Question: I have a set of tables (ConditionTemplate and KeyWord) that have a many to many relationship. In code I am trying to add a Keyword to a specific ConditionTemplate record. Unfortunately, when I think I'm adding a Keyword to a specific condition I'm getting an error as if it's adding a new Keyword without being associated to a condition.
An Image of my Model:

My Code:
Global Variables Creation:
'''
EnterpriseEntities EE;
ConditionTemplate myConditionTemplate;
'''
Load Global Variables:
'''
EE = new EnterpriseEntities();
EE.Database.Connection.ConnectionString = Myapp.EnterpriseEntityConnectionString;
myConditionTemplate = EE.ConditionTemplates.Where(c => c.TemplateCode == "17D").FirstOrDefault();
'''
The above code loads a single Condition with Many Keywords.
Available Keywords are in a listbox and the user pushed a button to select a keyword(s) to move to the condition. This is the code that handles that.
'''
foreach (KeyWord SelectedKeyWord in ListBoxAvailableKeyWords.SelectedItems)
{
KeyWord NewKeyWord = new KeyWord
{
KeyWordID = SelectedKeyWord.KeyWordID,
ID = SelectedKeyWord.ID,
Word = SelectedKeyWord.Word
};
myConditionTemplate.KeyWords.Add(NewKeyWord);
}
'''
Then the user pushes a button to save changes and I call
'''
EE.SaveChanges
'''
Then I get this error:
> System.Data.UpdateException: An error occurred while updating the
entries. See the inner exception for details. --->
System.Data.SqlClient.SqlException: Violation of UNIQUE KEY constraint
'IX_KeyWord'. Cannot insert duplicate key in object 'dbo.KeyWord'. The
duplicate key value is (ADJUDICATION). The statement has been
terminated.
If I remove the code that sets the word property (Word = SelectedKeyWord.Word
) when I create the keyword object I get this error.
> System.Data.Entity.Validation.DbEntityValidationException: Validation
failed for one or more entities. See 'EntityValidationErrors' property for more details.
Which tells me the word field is required.
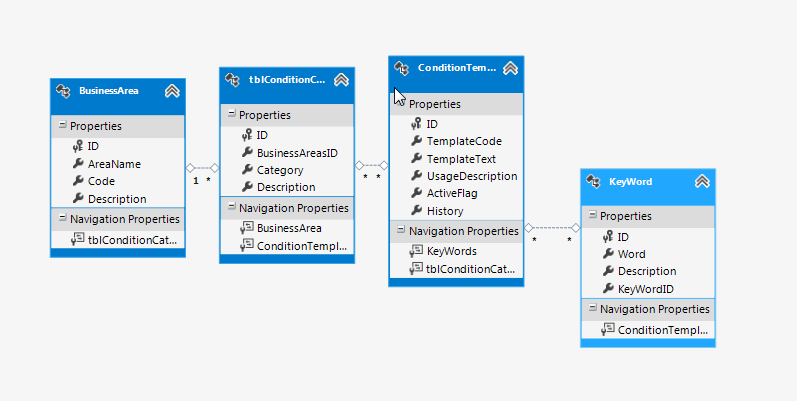
Answer: In order to tell EF that the 'KeyWord's you selected already exist in the database and to avoid the problem you must attach them to the context:
'''
foreach (KeyWord SelectedKeyWord in ListBoxAvailableKeyWords.SelectedItems)
{
KeyWord NewKeyWord = new KeyWord
{
// You actually only need to set the primary key property here
ID = SelectedKeyWord.ID
};
EE.KeyWords.Attach(NewKeyWord);
myConditionTemplate.KeyWords.Add(NewKeyWord);
}
'''
If the 'KeyWord' entities are already attached to your context (because they have been loaded before with the same context for example) you can use instead:
'''
foreach (KeyWord SelectedKeyWord in ListBoxAvailableKeyWords.SelectedItems)
{
KeyWord NewKeyWord = EE.KeyWords.Find(SelectedKeyWord.ID);
myConditionTemplate.KeyWords.Add(NewKeyWord);
}
'''